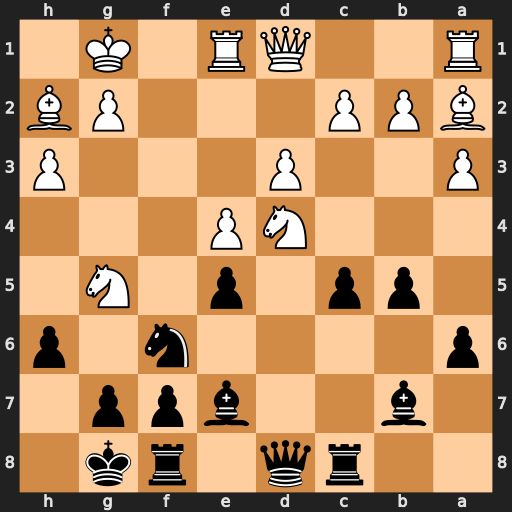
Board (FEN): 2rq1rk1/1b2bpp1/p4n1p/1pp1p1N1/3NP3/P2P3P/BPP3PB/R2QR1K1
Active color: b
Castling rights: -
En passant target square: -
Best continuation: Qxd4+ Kh1 hxg5